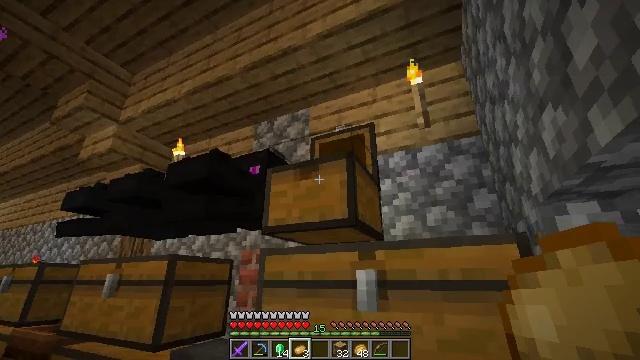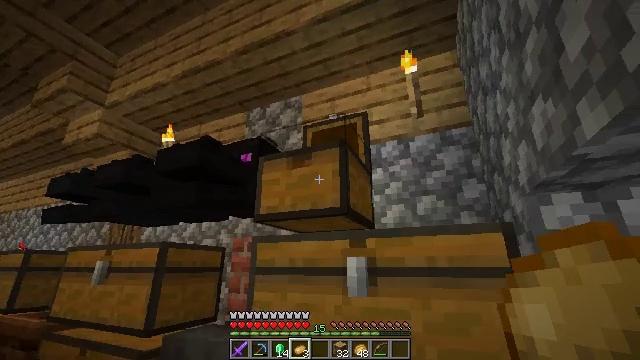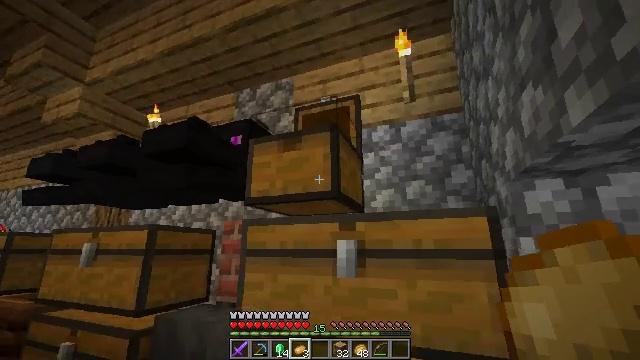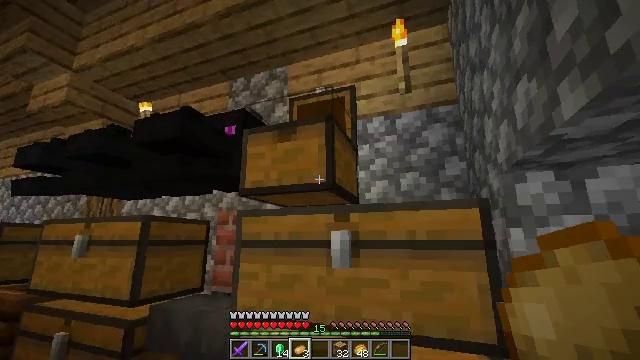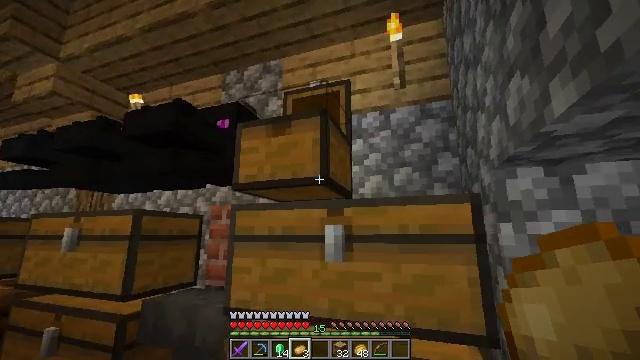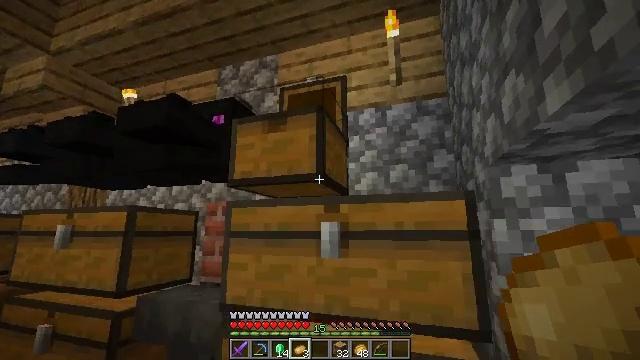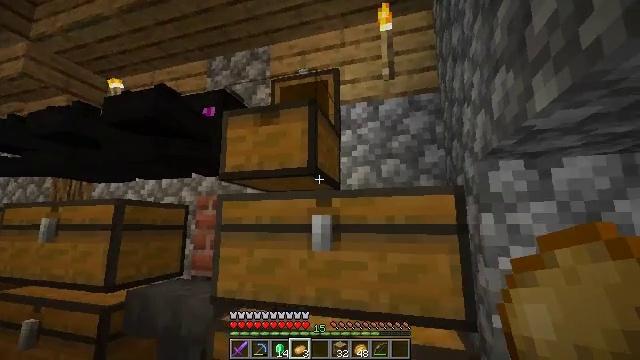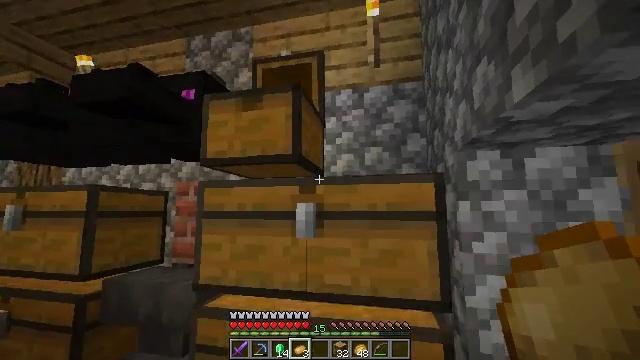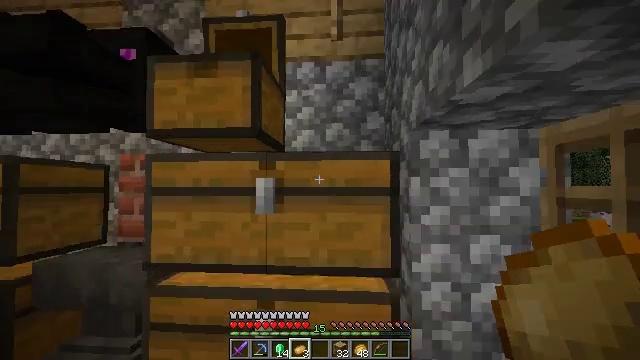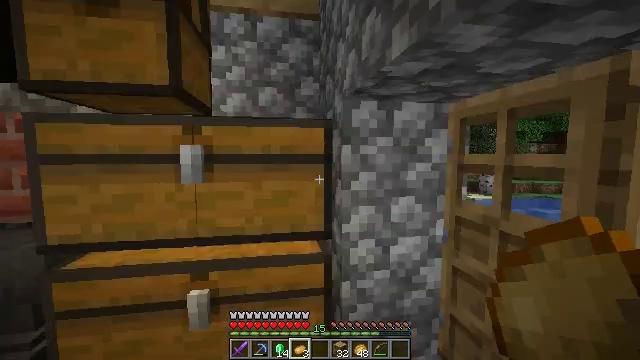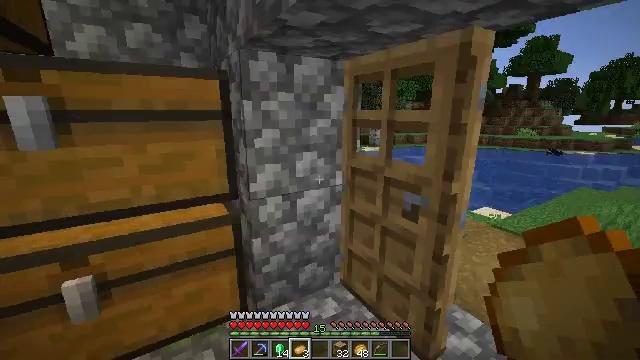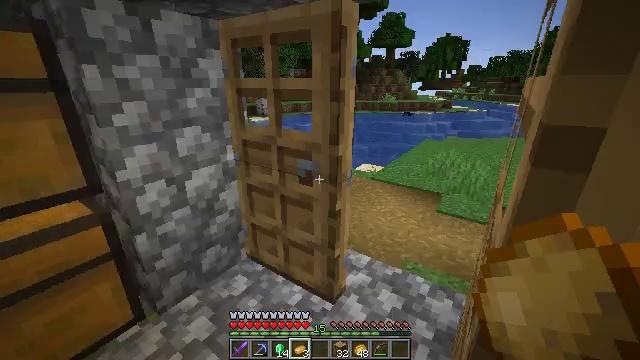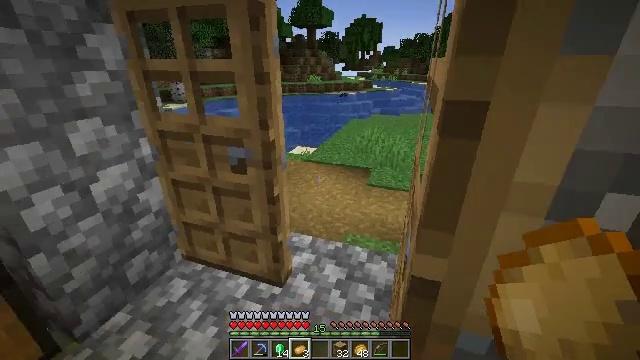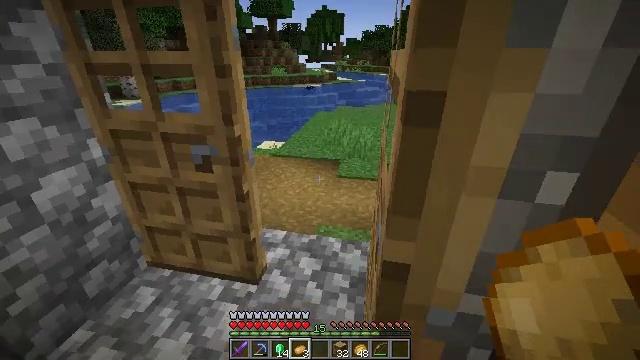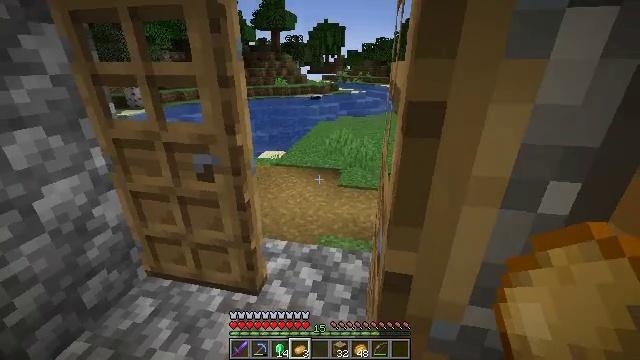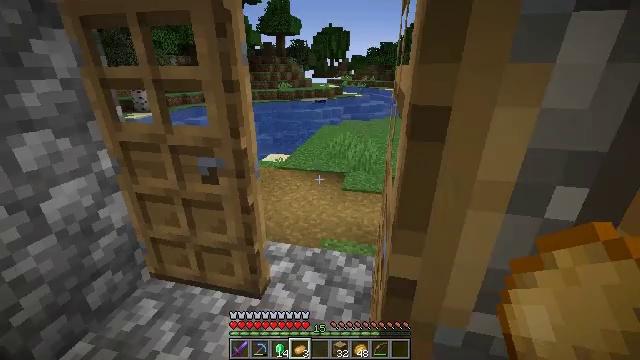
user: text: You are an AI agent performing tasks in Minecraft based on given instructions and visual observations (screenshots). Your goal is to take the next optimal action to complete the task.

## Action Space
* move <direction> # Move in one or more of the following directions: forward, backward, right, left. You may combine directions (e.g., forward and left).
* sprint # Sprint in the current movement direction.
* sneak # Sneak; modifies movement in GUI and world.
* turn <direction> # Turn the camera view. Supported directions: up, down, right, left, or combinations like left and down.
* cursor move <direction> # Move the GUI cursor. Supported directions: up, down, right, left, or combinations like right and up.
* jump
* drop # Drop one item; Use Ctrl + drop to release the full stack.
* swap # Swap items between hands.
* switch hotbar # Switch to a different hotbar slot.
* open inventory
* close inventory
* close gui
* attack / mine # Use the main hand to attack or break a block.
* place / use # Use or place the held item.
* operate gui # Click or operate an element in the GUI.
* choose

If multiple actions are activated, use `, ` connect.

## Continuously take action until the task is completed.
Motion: motion action
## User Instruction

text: Mine cobblestone to craft tools and furnaces.
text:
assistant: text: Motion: turn right and down, open inventory
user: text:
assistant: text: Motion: turn right and down
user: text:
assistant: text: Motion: turn right and down
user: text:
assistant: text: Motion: turn right and down
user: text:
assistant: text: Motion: no_op
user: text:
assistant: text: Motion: turn right and down
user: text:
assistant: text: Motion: turn right and down
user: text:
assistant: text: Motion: turn right and down
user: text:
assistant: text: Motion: turn right and down
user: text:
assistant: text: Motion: turn right and down
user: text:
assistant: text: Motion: turn right and down
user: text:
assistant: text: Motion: turn right and down
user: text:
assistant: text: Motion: turn right and down
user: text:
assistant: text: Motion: turn up
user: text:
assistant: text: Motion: no_op
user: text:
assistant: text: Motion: no_op
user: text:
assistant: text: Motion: turn right
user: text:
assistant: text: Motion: no_op
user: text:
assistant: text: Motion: turn left
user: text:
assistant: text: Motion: turn left
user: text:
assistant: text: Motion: no_op
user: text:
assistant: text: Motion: move forward and move left
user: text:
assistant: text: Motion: move forward and move left
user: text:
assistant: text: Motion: move forward and move left, turn right
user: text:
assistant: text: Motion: move forward, turn right
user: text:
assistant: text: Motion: move forward, turn right
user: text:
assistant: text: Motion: move forward, turn right
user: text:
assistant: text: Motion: move forward, turn right
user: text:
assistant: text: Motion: move forward and move right, turn right
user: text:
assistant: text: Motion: move forward and move right, turn right